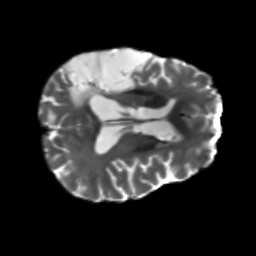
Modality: T2w
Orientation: axial
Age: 66
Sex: male
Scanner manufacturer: siemens
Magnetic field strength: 3 T
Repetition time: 5.25 s
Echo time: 0.08 s